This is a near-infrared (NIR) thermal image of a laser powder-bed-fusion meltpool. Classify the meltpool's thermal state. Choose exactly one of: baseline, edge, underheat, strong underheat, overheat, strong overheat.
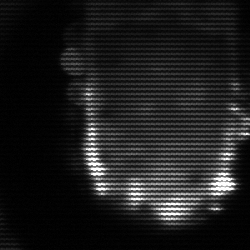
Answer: baseline